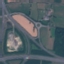
Label: Highway